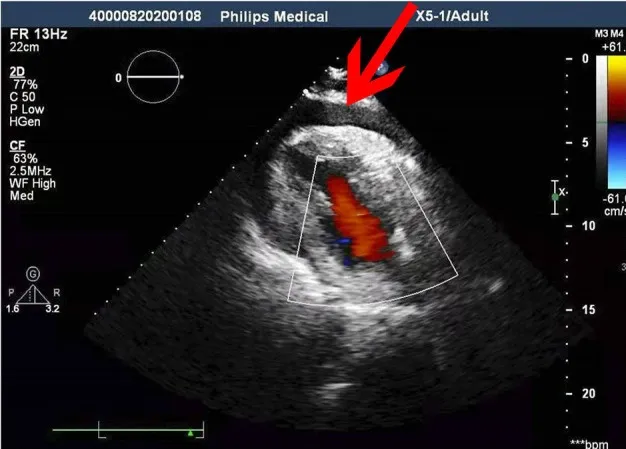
(B) Echocardiography at 12 h after SVCF removal.
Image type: radiology (ultrasound)